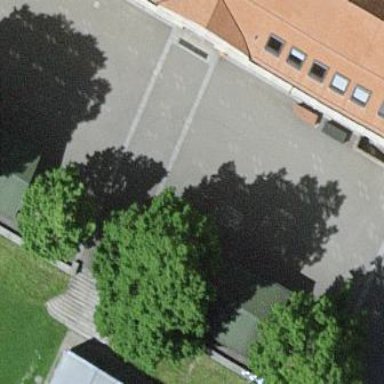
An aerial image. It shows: Square.